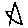
Label: star